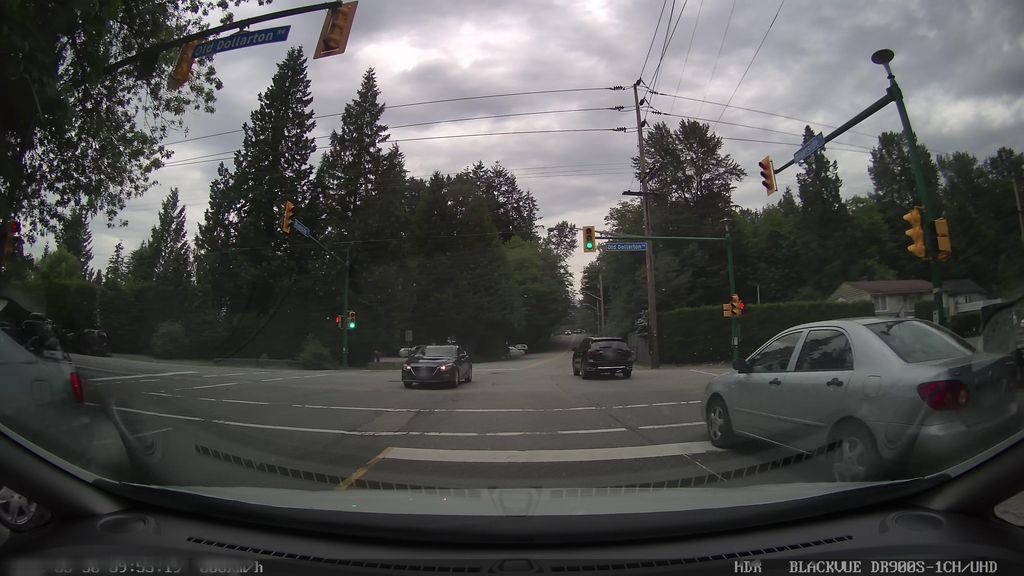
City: vancouver